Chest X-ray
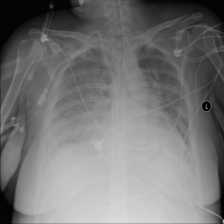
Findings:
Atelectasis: negative
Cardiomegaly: positive
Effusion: positive
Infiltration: negative
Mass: positive
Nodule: positive
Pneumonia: negative
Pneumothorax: negative
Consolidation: negative
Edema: positive
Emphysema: negative
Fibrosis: negative
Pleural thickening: negative
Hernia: negative